Field crop: maize
Growth stage: 2
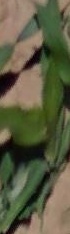
Species: maize